Question: I am currently doing JUnit test for my hospital administration System. But When Attempt to check the boolean value of the insertDoctor Method Null Point Exception Came in JUnit Test. That point Statement stmt=con.createStatement. I Have attached all the Code Below. Pl check it.
'''
public class JUnitTest extends TestCase {
private Connection con;
public JUnitTest(String testName) {
super(testName);
con=DBConnector.getConnection();
}
@Override
protected void setUp() throws Exception {
super.setUp();
}
@Override
protected void tearDown() throws Exception {
super.tearDown();
}
// TODO add test methods here. The name must begin with 'test'. For example:
// public void testHello() {}
public void testdeltePatient() throws SQLException{
Patients p=new Patients();
assertEquals(true, p.removePatient(333));
}
public void testdeleteDoctor() throws SQLException{
Doctors d=new Doctors();
d.setSpeciality("General");
d.setSumOfQn("MBBS");
d.setExp("3 Years");
d.setDocId(678);
d.setEmpId(4344);
assertEquals(true, d.insertDoctor(d));
}
}
'''
---

---
'''
public class Doctors extends Employee {
private int docId;
private String exp;
private String sumOfQn;
private int empId;
private String speciality;
private Connection con;
public String getSpeciality() {
return speciality;
}
public void setSpeciality(String speciality) {
this.speciality = speciality;
}
public Doctors() {
con = DBConnector.getConnection();
}
public int getDocId() {
return docId;
}
public void setDocId(int docId) {
this.docId = docId;
}
public String getExp() {
return exp;
}
public void setExp(String exp) {
this.exp = exp;
}
public String getSumOfQn() {
return sumOfQn;
}
public void setSumOfQn(String sumOfQn) {
this.sumOfQn = sumOfQn;
}
@Override
public int getEmpId() {
return empId;
}
@Override
public void setEmpId(int empId) {
this.empId = empId;
}
public Connection getCon() {
return con;
}
public void setCon(Connection con) {
this.con = con;
}
public ResultSet getEmployeeId() throws SQLException {
ResultSet rs;
String query = "select * from employee";
Statement stmt = con.createStatement();
rs = stmt.executeQuery(query);
return rs;
}
public boolean insertDoctor(Doctors d) throws SQLException {
PreparedStatement ps;
boolean result = false;
**Statement stmt = con.createStatement();**
String query = "INSERT INTO doctors VALUES ('" + d.getDocId() + "','" + d.getSpeciality() + "','" + d.getExp() + "','" + d.getEmpId() + "',' " + d.getSumOfQn() + "')";
ps = con.prepareStatement(query);
int res = ps.executeUpdate();
if (res > 0) {
result = true;
}
return result;
}
}
'''
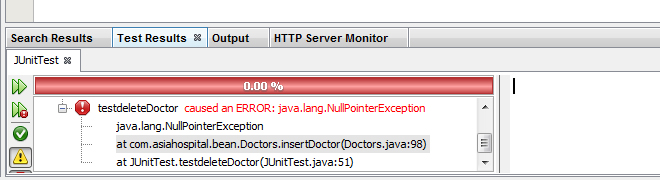
Answer: '''
Statement stmt = con.createStatement();
'''
Here con is null.
Now the value of con is being set at constructor. which says
'''
con = DBConnector.getConnection();
'''
So definitely, DBConnector.getConnection() is returning null. You have to instantiate DBConnector() in the Junit. Give more information about DBConnector